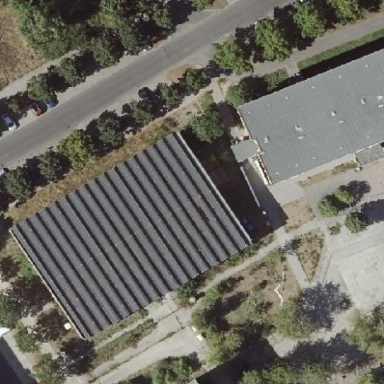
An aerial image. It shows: Street-side parking area.